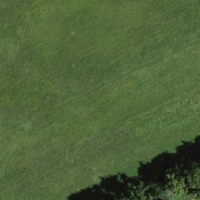
EUNIS habitat code: 25
Species observed at this site:
Conocephalus fuscus